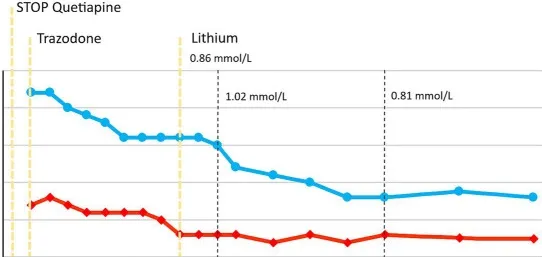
Timeline of Pharmacological and Psychopathological Changes. Psychopathological changes measured by MADRS, and ,YMRS in depressive-like periods.
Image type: chart (chart)